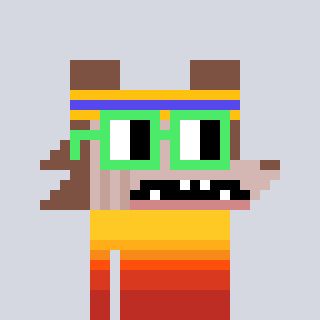
a pixel art character with square light green glasses, a werewolf-shaped head and a rust-colored body on a cool background